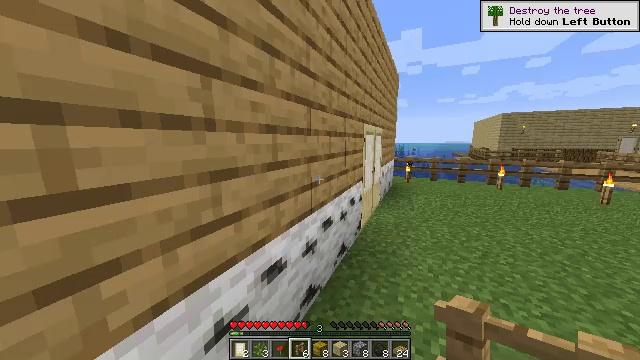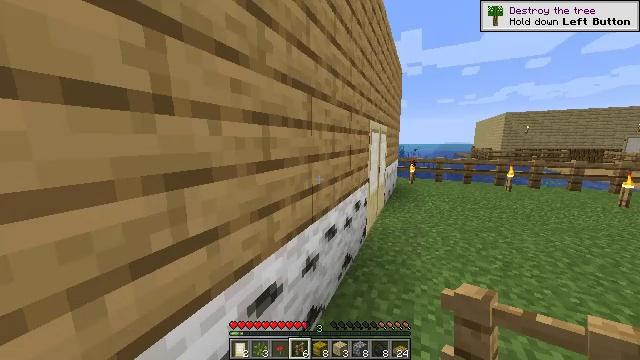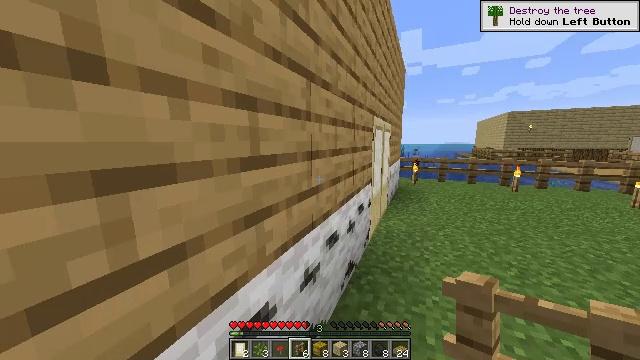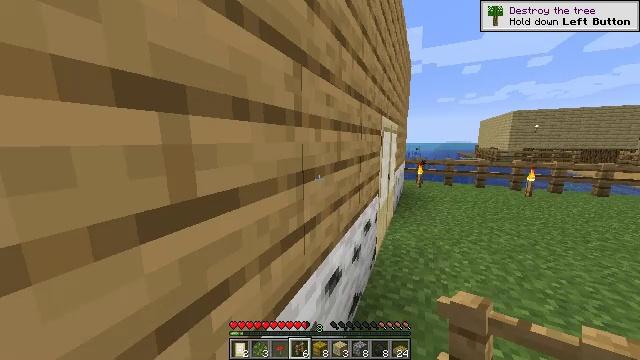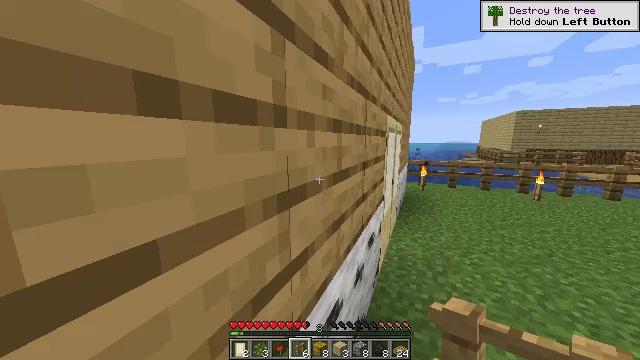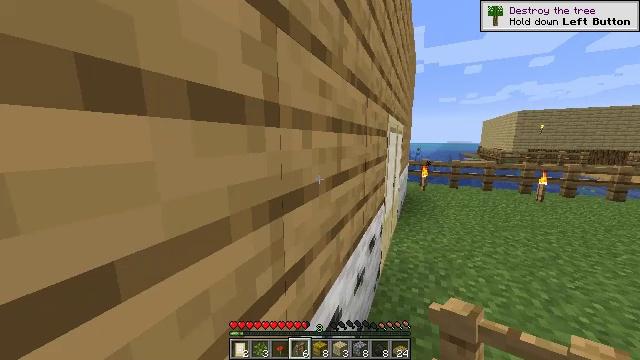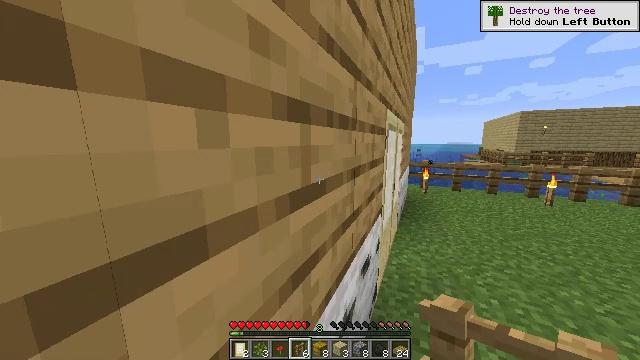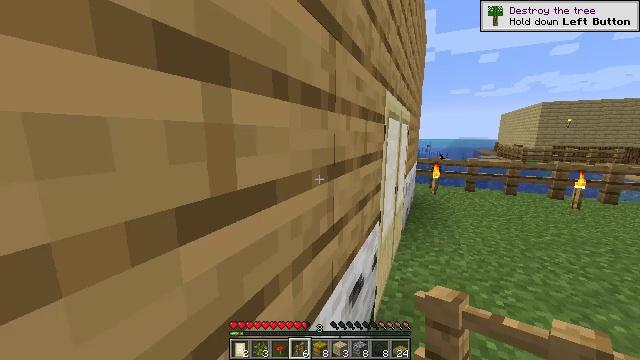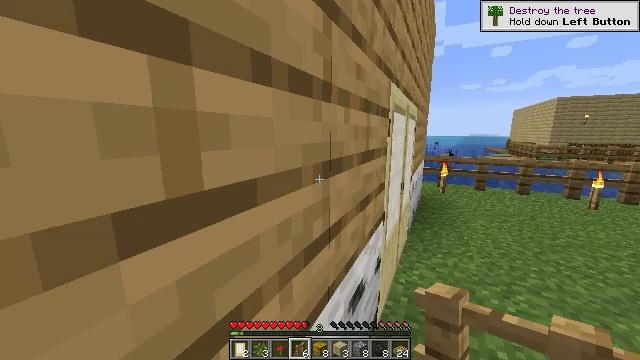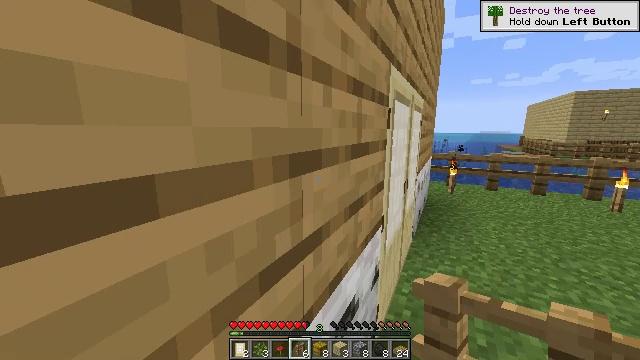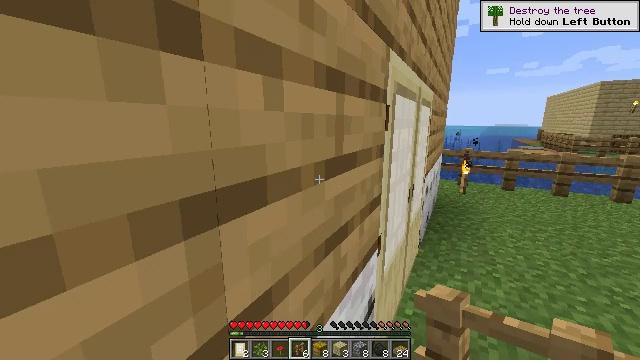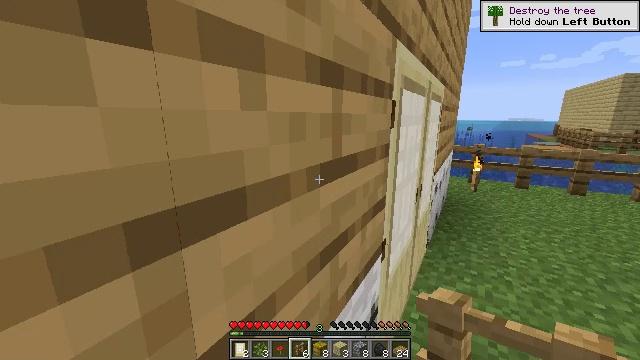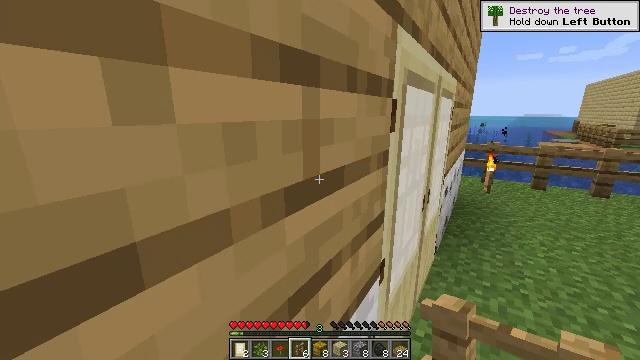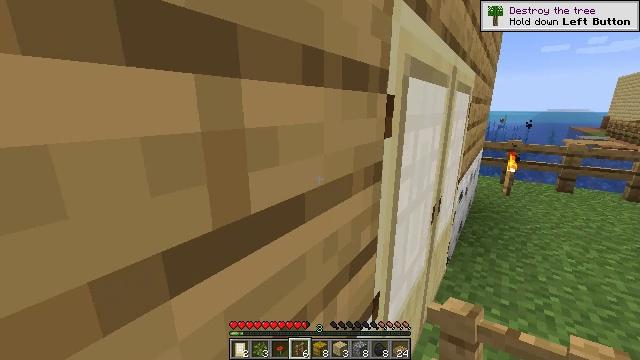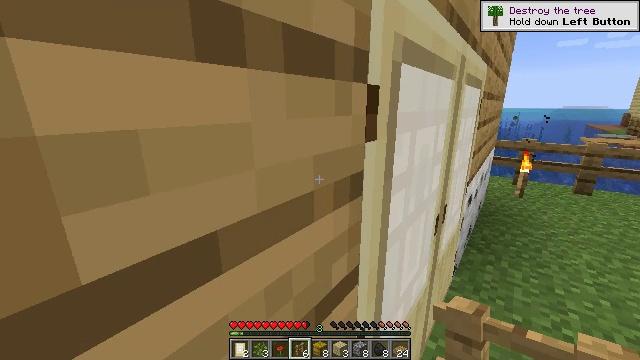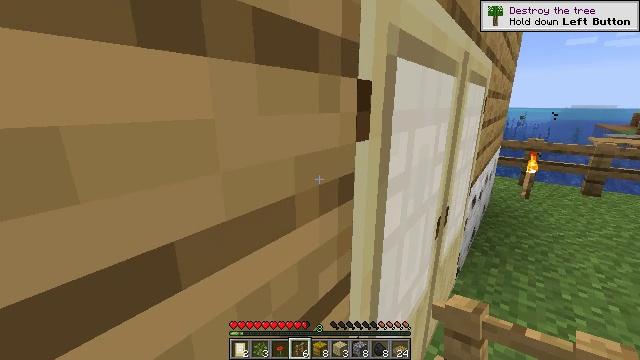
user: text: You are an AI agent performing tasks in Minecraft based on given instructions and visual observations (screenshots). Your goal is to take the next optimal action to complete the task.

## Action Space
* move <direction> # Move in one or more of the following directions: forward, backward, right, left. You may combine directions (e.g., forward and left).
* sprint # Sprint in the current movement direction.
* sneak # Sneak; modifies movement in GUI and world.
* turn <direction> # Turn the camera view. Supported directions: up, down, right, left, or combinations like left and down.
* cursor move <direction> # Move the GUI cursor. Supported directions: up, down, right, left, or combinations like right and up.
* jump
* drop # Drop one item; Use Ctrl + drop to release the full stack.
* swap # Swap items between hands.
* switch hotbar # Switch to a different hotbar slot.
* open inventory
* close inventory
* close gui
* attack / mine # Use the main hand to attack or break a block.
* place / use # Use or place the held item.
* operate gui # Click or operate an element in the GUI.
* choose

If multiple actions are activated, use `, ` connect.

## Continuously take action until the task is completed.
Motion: motion action
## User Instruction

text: Use birch planks and sticks to craft a birch fence gate.
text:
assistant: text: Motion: move forward, sprint
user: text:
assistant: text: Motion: move forward, sprint
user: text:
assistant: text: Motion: move forward, sprint
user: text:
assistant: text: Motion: move forward, sprint
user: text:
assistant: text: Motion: move forward, sprint
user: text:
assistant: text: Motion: move forward, sprint
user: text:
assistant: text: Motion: move forward, sprint
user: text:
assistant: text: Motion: move forward, sprint, turn left
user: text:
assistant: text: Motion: move forward, sprint
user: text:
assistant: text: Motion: move forward, sprint, turn left and down
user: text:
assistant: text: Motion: move forward, sprint, turn left and down
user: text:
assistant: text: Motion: move forward, sprint, turn left
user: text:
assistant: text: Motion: move forward, sprint, turn left
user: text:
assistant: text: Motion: move forward, sprint, turn left
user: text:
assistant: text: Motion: sprint
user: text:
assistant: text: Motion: sprint
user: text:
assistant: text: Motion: no_op
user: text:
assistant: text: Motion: no_op
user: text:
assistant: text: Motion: no_op
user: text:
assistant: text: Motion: no_op
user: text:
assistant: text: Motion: no_op
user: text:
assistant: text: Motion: no_op
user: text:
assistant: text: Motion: no_op
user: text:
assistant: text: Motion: no_op
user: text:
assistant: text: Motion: no_op
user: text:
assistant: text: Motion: no_op
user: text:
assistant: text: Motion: no_op
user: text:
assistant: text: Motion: no_op
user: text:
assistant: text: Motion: no_op
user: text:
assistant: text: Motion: sprint